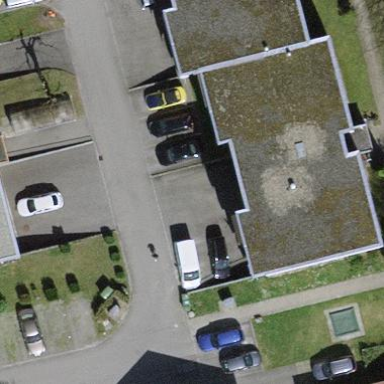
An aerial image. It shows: View of apartment building.